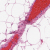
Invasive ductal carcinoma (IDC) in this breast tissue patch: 0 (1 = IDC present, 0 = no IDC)